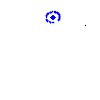
Particle: electron